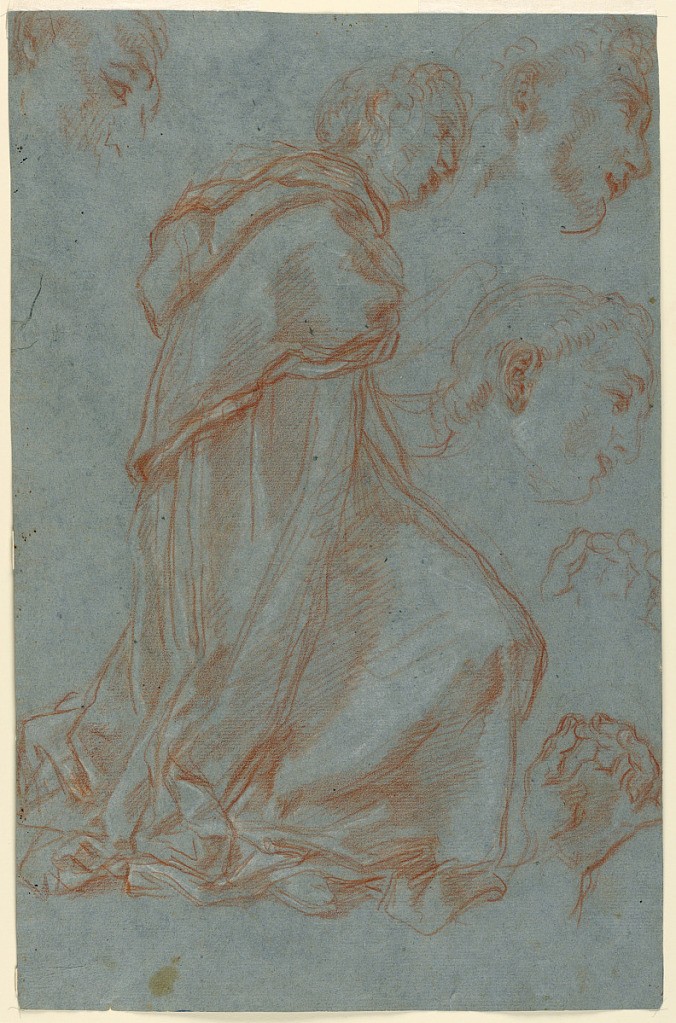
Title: Studies for a Kneeling Monk
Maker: Giuseppe Passeri, Italian, 1654 - 1714
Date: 1775–1800
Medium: Red and white chalk on blue paper
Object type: Drawing
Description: Recto: a monk or priest is shown turned toward the right, in profile. In the upper left corner, a study for a part of the head, and two more head studies beside, at right. Below are two studies for a left hand shown from the palm with thumb and forefinger touching each other.  Verso: twice, the right arm of a woman in profile, her hand holding drapery.  A study for the hand. Below, at left, a left hand holding a stem.